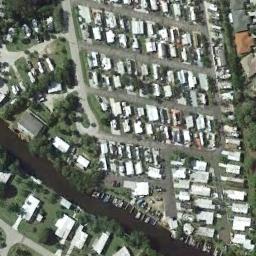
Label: mobile_home_park